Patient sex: F
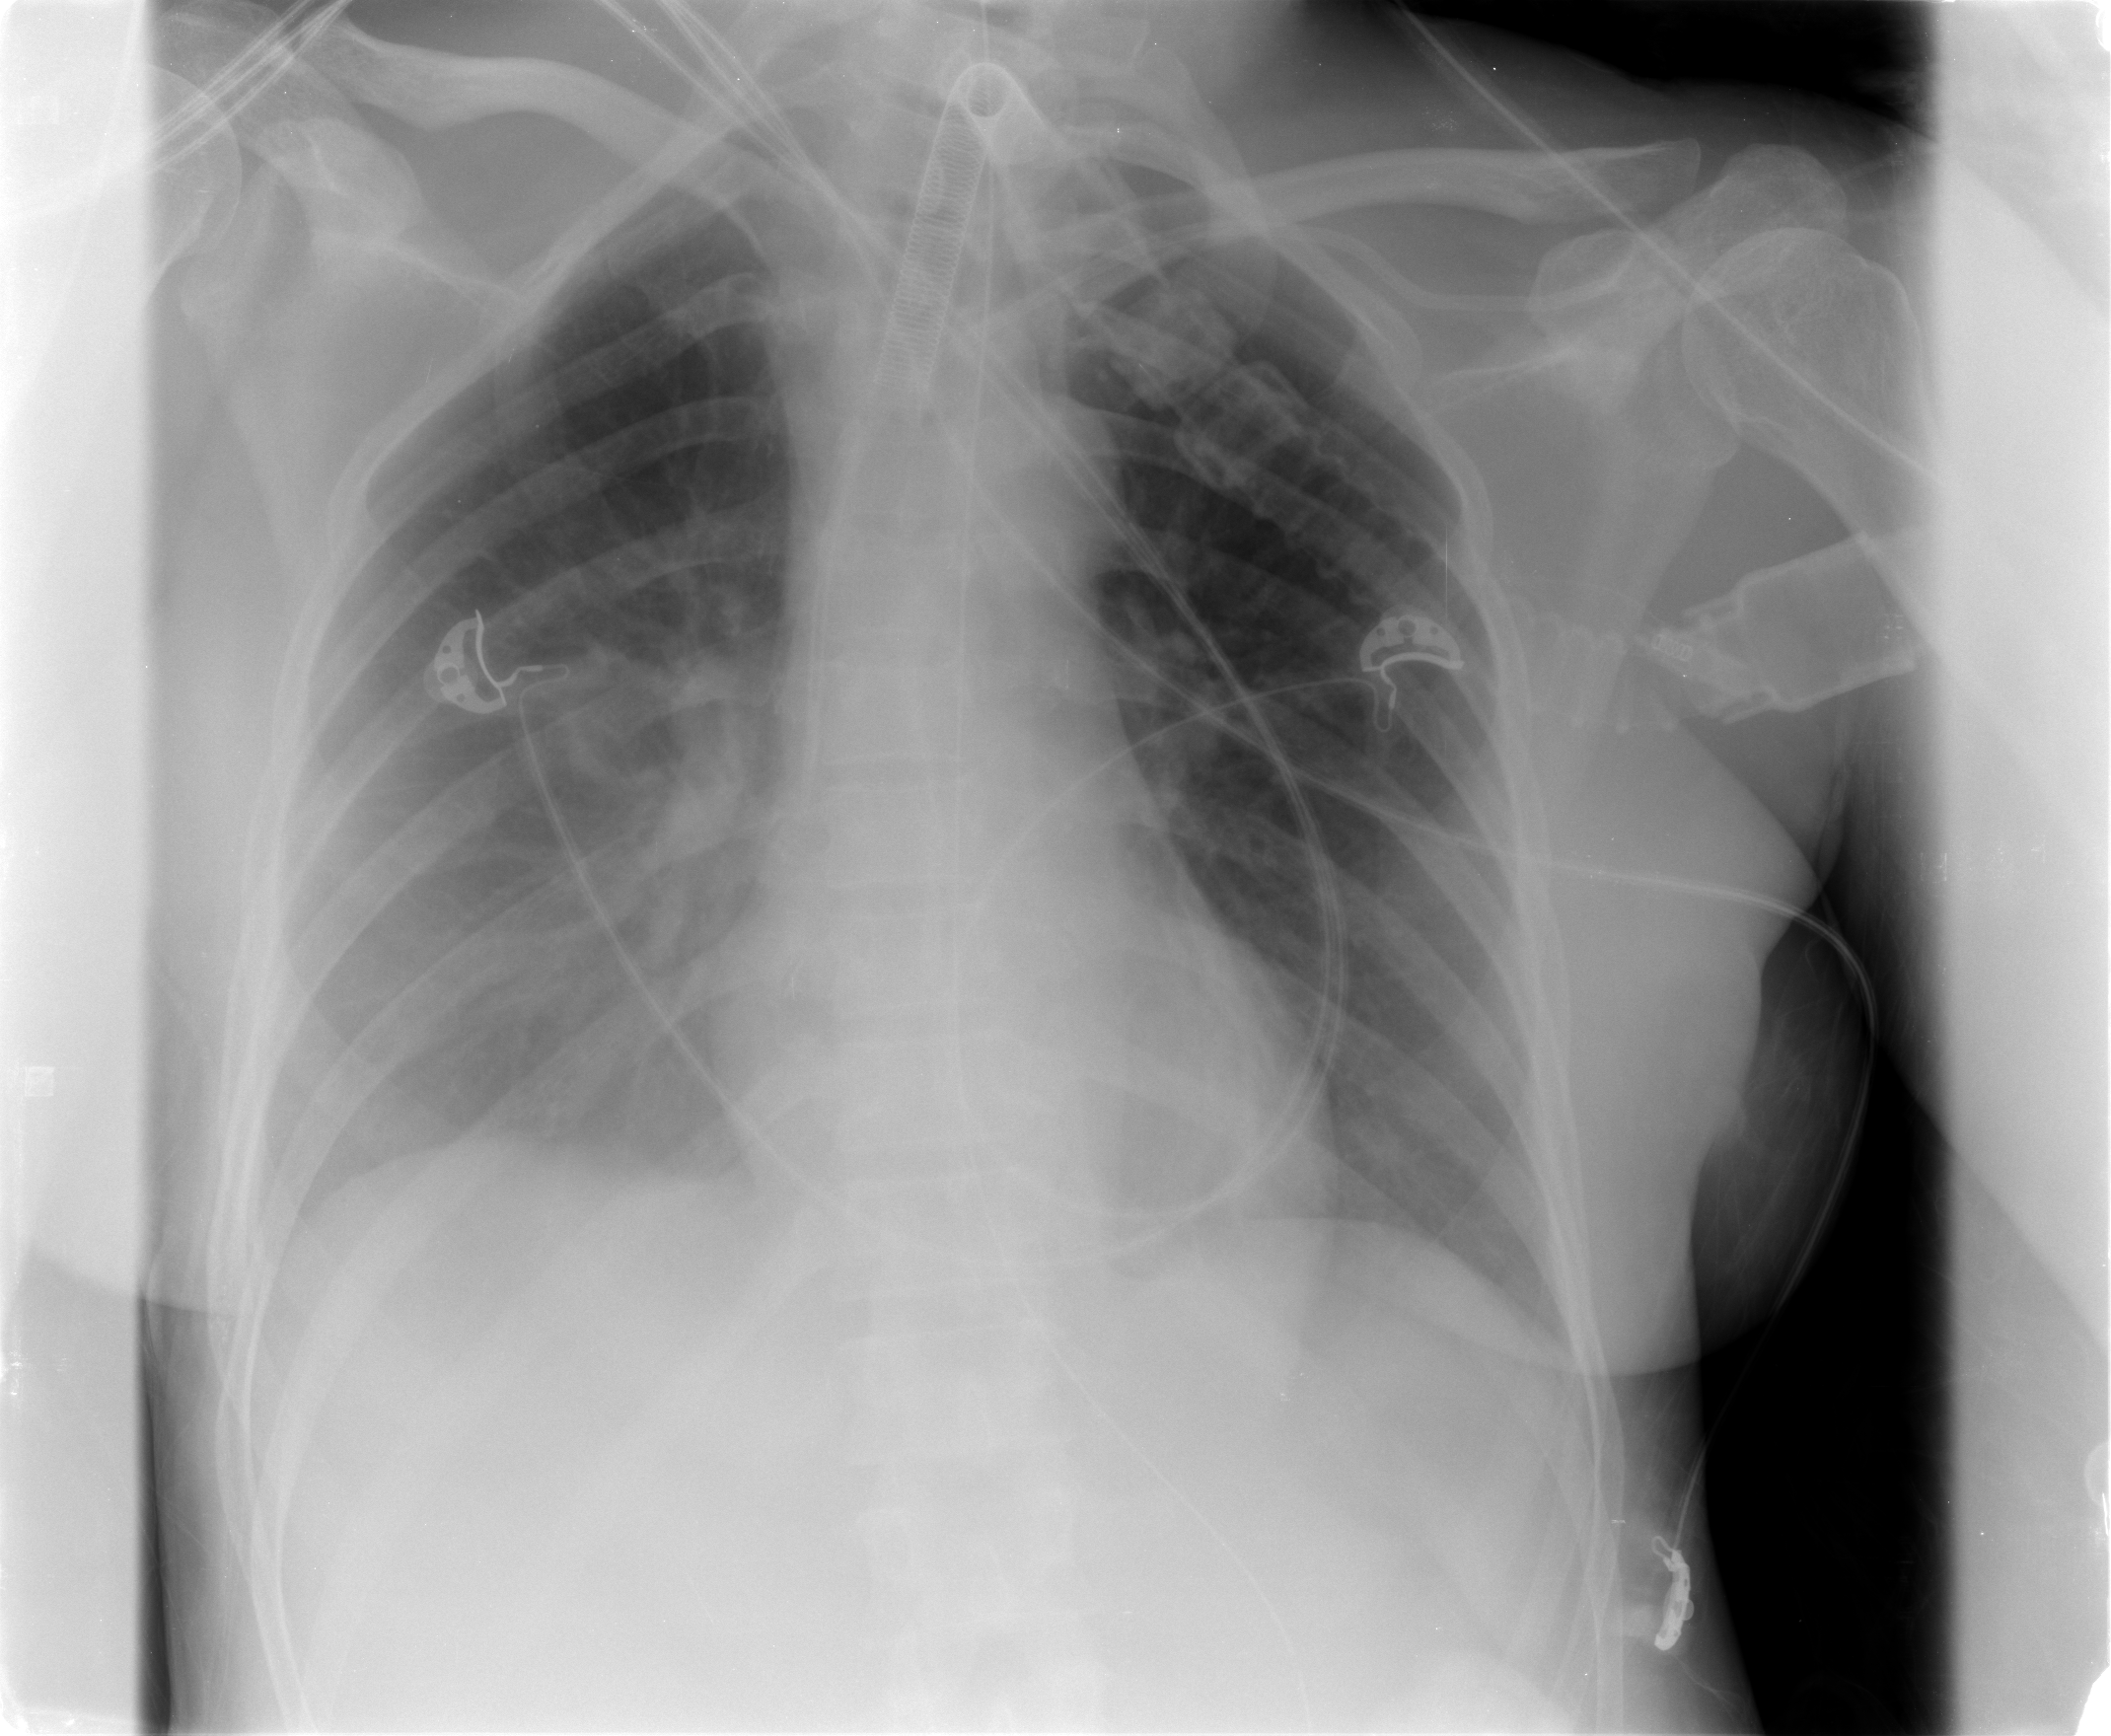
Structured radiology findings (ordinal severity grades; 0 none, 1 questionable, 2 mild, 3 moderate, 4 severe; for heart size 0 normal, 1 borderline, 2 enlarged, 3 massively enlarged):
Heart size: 0
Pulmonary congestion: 0
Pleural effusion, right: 2
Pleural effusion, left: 0
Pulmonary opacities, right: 0
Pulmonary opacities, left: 0
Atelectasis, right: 2
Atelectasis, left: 0